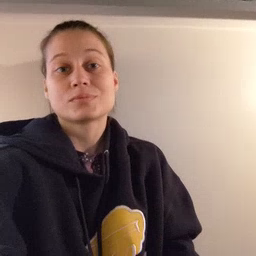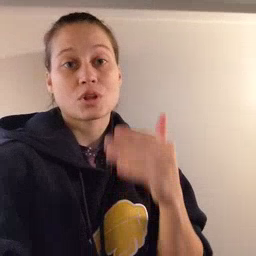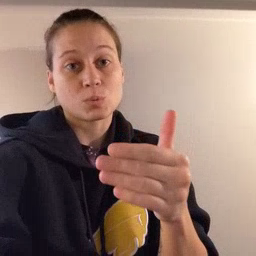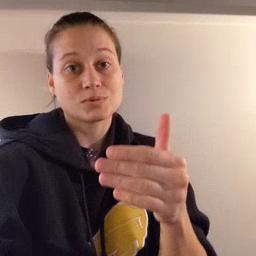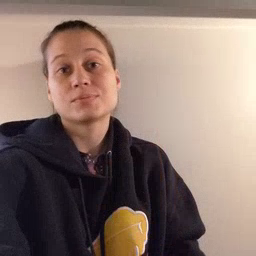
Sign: close